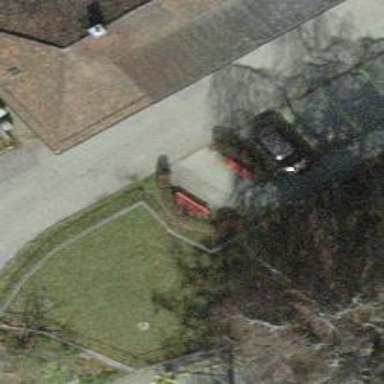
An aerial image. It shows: Bench.